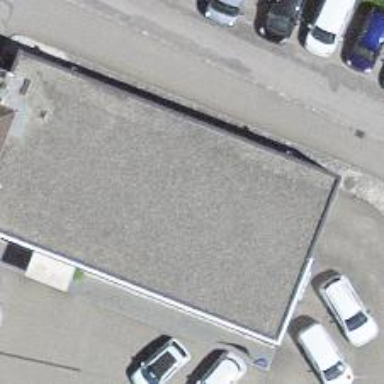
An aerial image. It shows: Car repair shop.